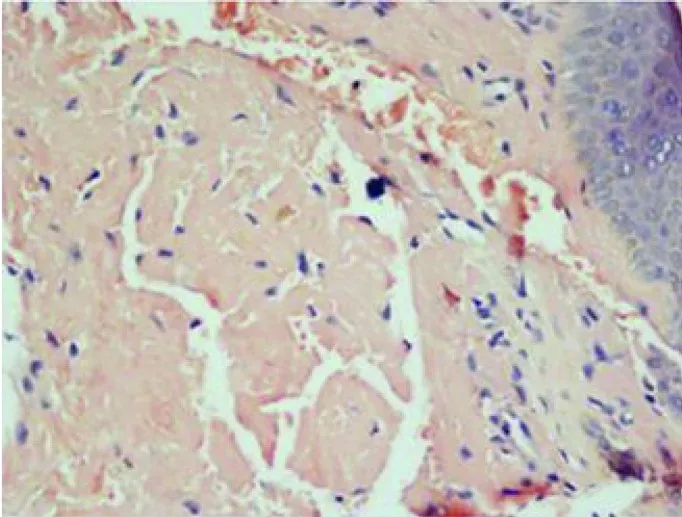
Pink eosinophilic material showing pale orange positivity with Congo red stain X 400.
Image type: pathology (congo_red)